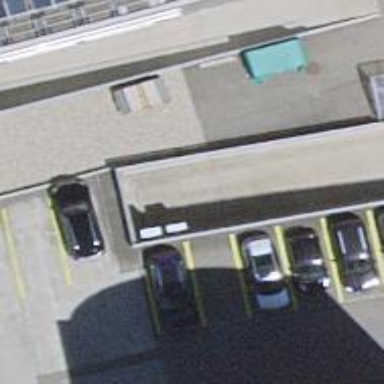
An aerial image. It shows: Parking entrance.